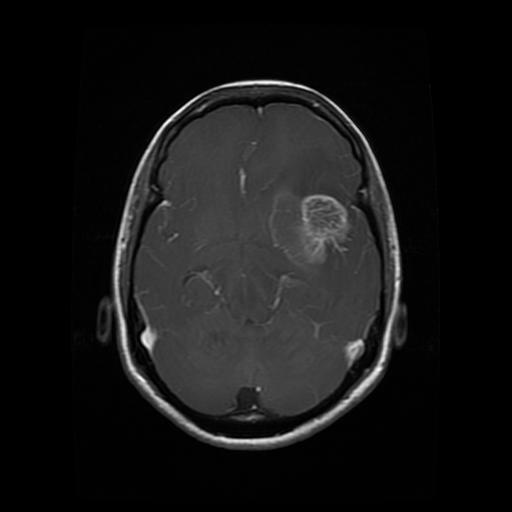
Label: glioma